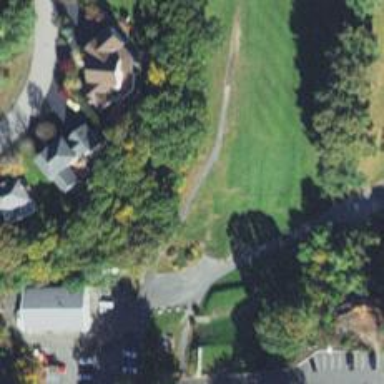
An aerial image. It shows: Footway that serves as golf path.